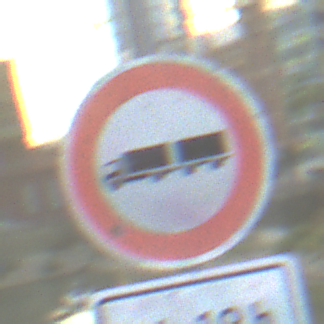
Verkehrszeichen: VerbotLastkraftwagenMitAnhaenger
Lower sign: ZeitangabenOhneBeschraenkungAufWochentage1
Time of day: SunriseSunset
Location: Outdoor (Urban)
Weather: PartlyCloudy
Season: NotSpecified
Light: Natural